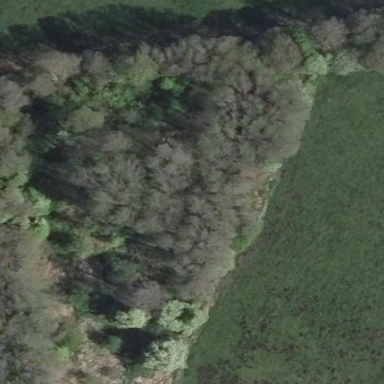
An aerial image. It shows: Forest with broadleaved trees that are deciduous.